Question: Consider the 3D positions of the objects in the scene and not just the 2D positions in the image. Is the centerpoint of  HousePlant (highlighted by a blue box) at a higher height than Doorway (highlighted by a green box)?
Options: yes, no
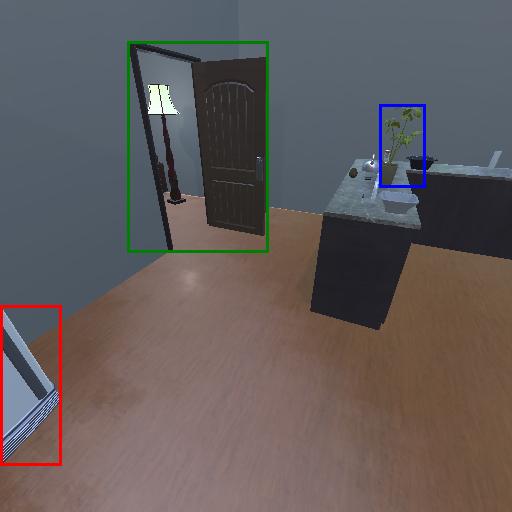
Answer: yes